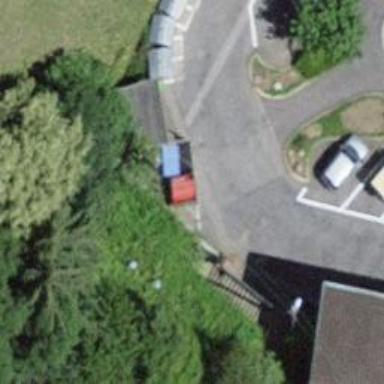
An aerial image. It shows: Toilets.